Question: I want to implement customize mug design with PHP,
by default there is glass image is there, then user can upload her/his image , the the image will put on the glass, user change resize and move it, like below picture

how can I implement it , any idea? any help about some jquery libraries ....
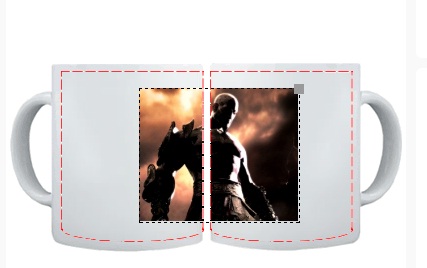
Answer: For image dragging & resizing, you can use the <URL> functions in jQuery UI.
This is fully customized and you will be able to reach your goal easily.
For image merging, you can use the code from this <URL>:
'''
<?php
$dest = imagecreatefrompng('vinyl.png');
$src = imagecreatefromjpeg('cover2.jpg');
imagealphablending($dest, false);
imagesavealpha($dest, true);
imagecopymerge($dest, $src, 10, 9, 0, 0, 181, 180, 100); //have to play with these numbers for it to work for you, etc.
header('Content-Type: image/png');
imagepng($dest);
imagedestroy($dest);
imagedestroy($src);
'''
?>
And if you use PHP, also have a look to <URL>